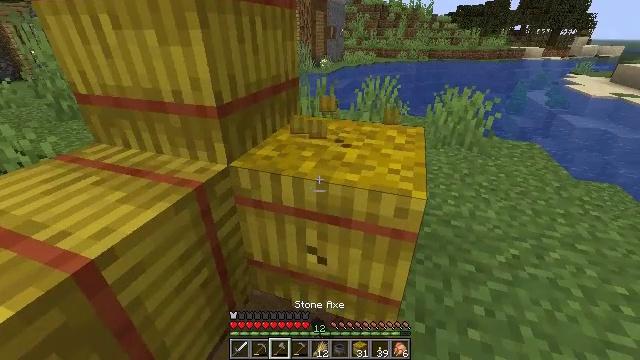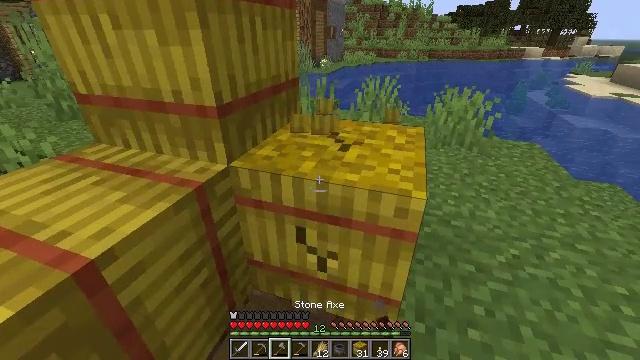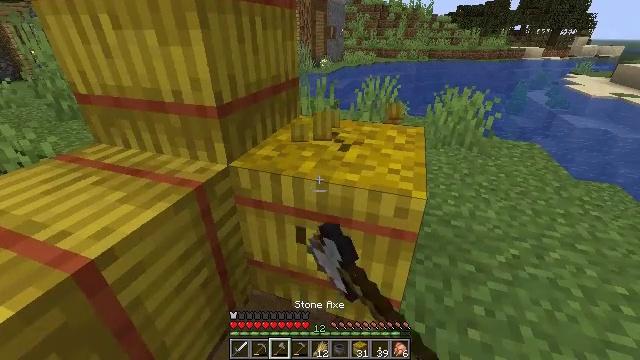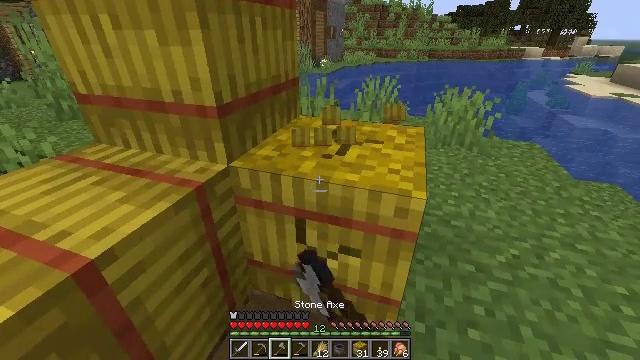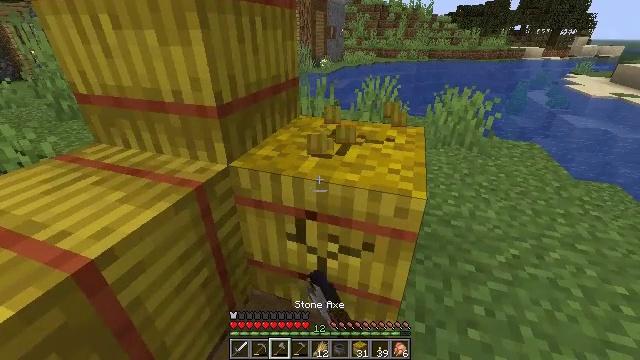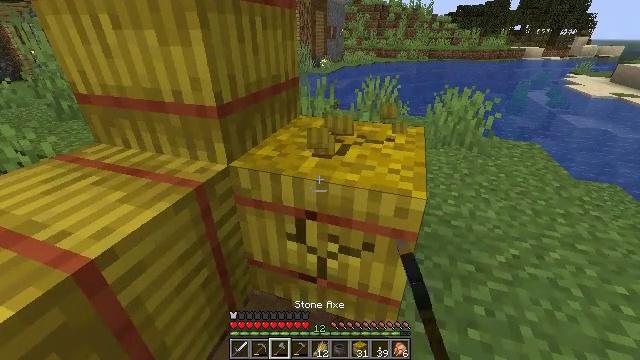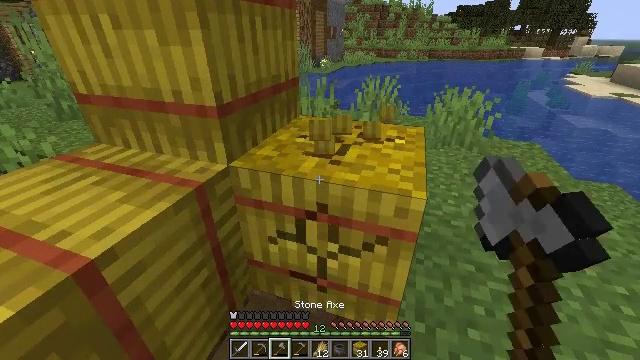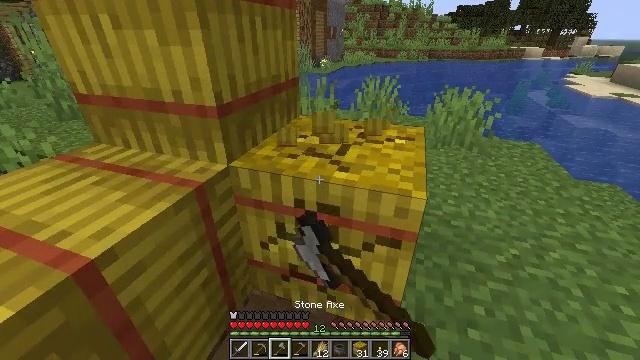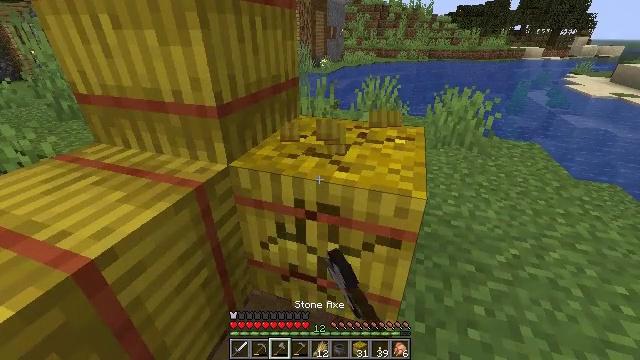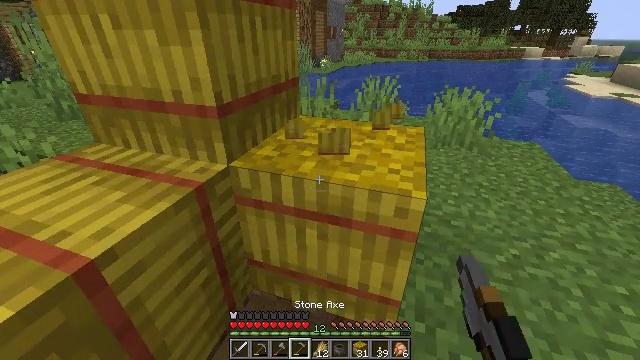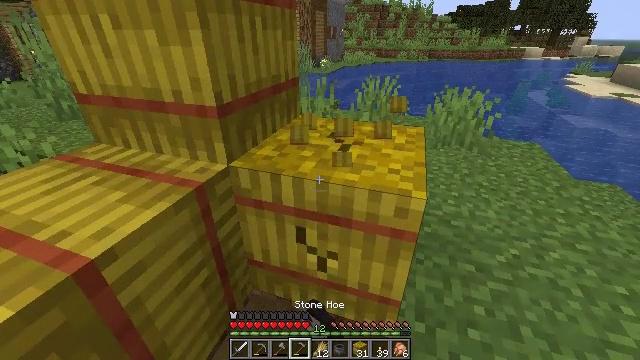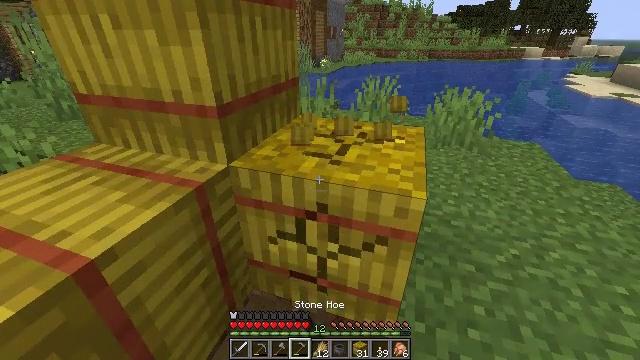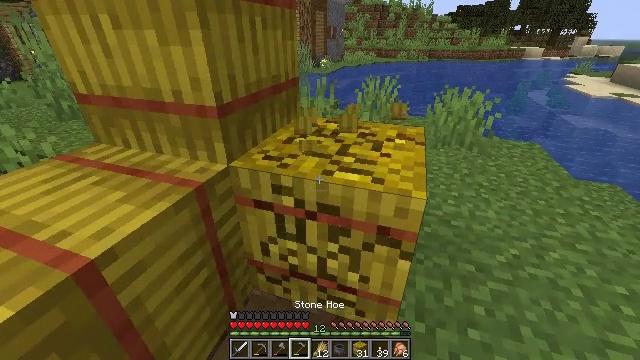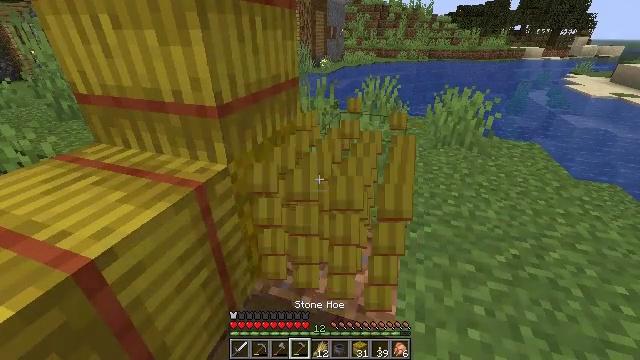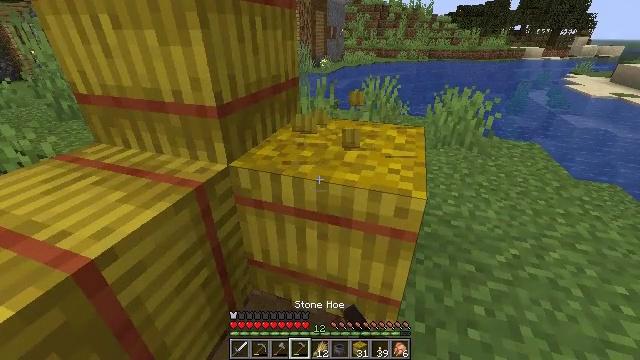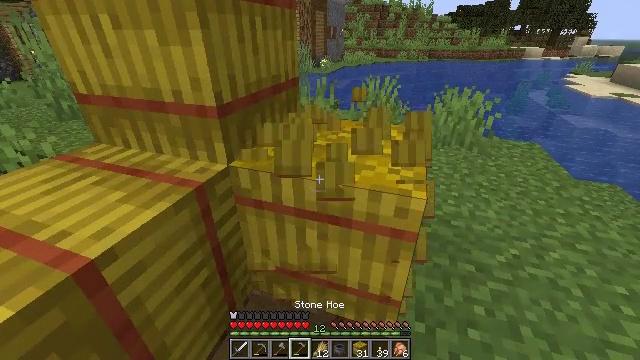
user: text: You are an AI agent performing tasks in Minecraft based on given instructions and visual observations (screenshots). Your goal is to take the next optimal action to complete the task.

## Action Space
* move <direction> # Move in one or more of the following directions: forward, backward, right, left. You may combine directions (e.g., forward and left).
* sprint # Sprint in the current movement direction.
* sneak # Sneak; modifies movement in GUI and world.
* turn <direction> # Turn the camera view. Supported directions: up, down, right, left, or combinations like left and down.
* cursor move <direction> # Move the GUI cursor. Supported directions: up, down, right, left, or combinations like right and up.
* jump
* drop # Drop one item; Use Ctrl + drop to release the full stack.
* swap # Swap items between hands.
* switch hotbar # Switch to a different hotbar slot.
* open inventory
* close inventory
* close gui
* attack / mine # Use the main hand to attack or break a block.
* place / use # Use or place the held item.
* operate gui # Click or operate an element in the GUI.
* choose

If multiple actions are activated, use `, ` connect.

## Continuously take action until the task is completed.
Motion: motion action
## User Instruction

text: Collect a hay block for crafting.
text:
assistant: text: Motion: attack / mine
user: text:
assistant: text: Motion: attack / mine
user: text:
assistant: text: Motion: attack / mine
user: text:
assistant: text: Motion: attack / mine
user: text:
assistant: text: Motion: attack / mine, switch to hotbar 3
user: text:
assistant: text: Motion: attack / mine, switch to hotbar 3
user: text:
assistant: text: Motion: attack / mine, switch to hotbar 3
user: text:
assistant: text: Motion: attack / mine
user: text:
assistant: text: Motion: attack / mine, switch to hotbar 4
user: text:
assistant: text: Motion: attack / mine, switch to hotbar 4
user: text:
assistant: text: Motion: attack / mine, switch to hotbar 4
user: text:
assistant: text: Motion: attack / mine
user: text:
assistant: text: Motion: attack / mine
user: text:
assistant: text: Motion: attack / mine
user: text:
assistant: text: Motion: attack / mine
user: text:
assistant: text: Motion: turn left, attack / mine
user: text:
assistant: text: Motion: turn left and down, attack / mine
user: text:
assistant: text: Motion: turn left and down, attack / mine
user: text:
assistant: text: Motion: attack / mine
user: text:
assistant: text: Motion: attack / mine
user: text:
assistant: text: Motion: attack / mine
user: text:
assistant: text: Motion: turn right, attack / mine
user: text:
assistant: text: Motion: attack / mine
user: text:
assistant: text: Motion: attack / mine
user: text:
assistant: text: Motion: attack / mine
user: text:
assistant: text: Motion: attack / mine
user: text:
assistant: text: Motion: turn right, attack / mine
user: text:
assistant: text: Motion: turn right and up, attack / mine
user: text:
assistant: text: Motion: turn right, attack / mine
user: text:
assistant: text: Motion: attack / mine